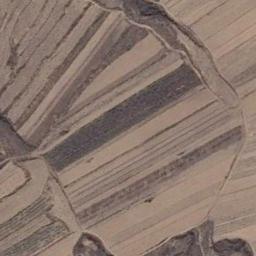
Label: terrace